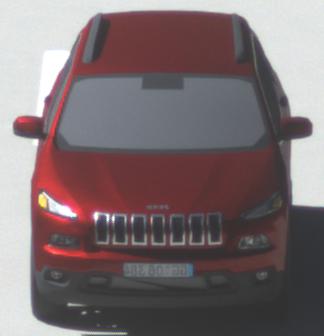
Make: Jeep
Model: Cherokee 3.2 V6 Pentastar
Detailed model: Cherokee (KL)
Model produced from: 2014/07
Model produced until: 2015/07
Doors: 5
Color: red
Road condition: dry road
Daytime: morning or afternoon
Contrast: high contrast